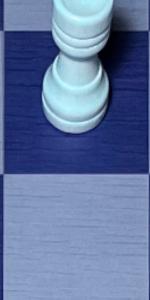
Label: Empty